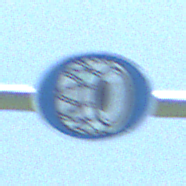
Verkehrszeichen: SchneekettenVorgeschrieben
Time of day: Midday
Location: Outdoor (Nature)
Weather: Clear
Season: Summer
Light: Natural